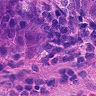
Metastatic tissue present: yes